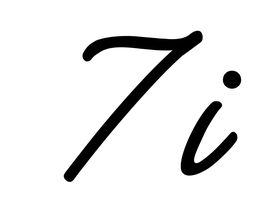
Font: MeowScript-Regular